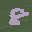
Label: 8